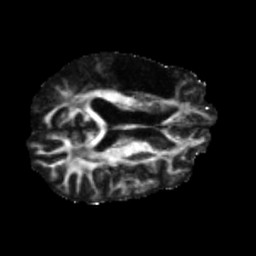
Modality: FA
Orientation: axial
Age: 56
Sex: male
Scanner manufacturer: siemens
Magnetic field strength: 3 T
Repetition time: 5.47 s
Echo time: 0.0854 s